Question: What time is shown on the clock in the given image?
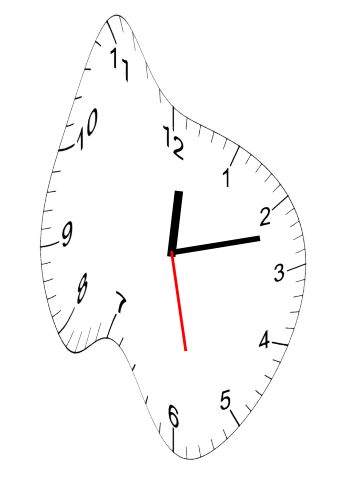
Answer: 12:12:28